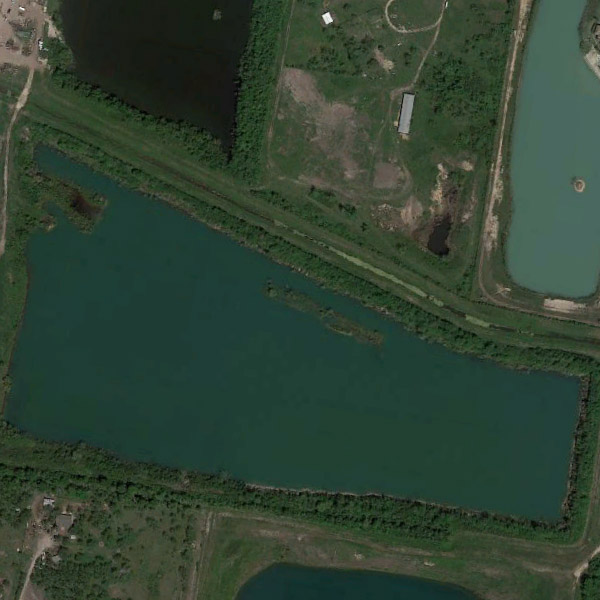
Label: Pond